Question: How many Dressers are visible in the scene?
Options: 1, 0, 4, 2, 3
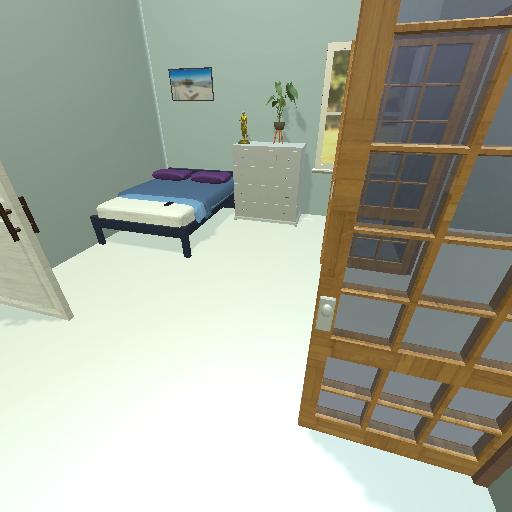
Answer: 1